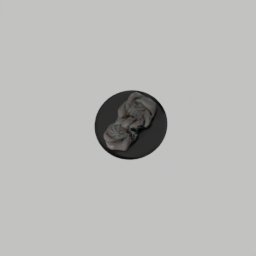
Label: nature